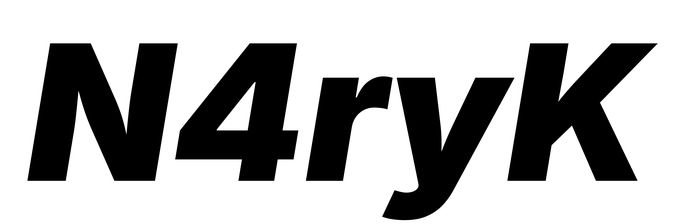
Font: Inter-Italic_Black_Italic